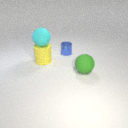
large yellow rubber cylinder to the left of small blue metal cylinder